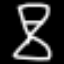
Label: hourglass